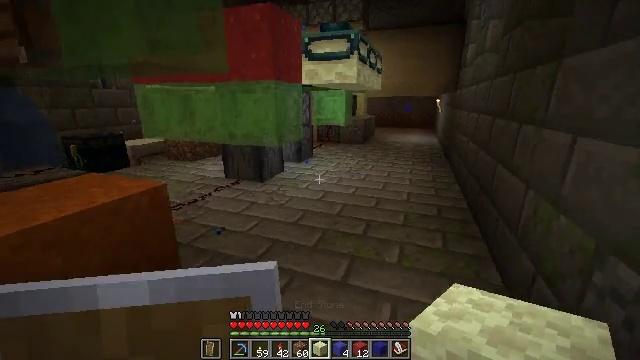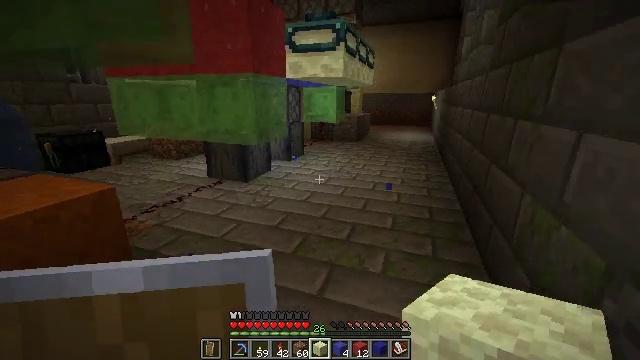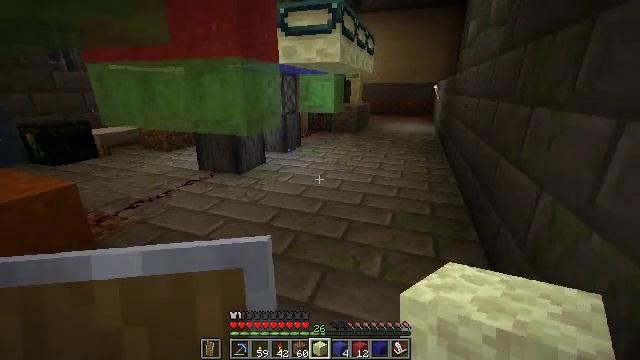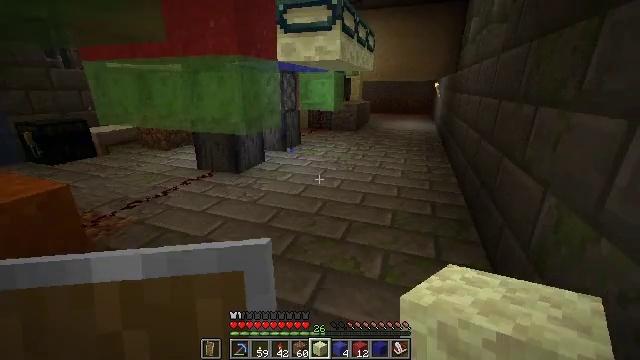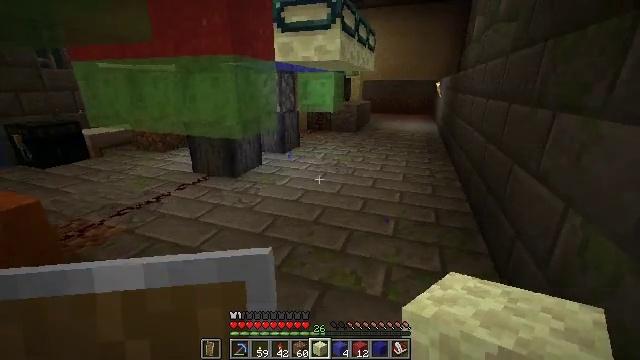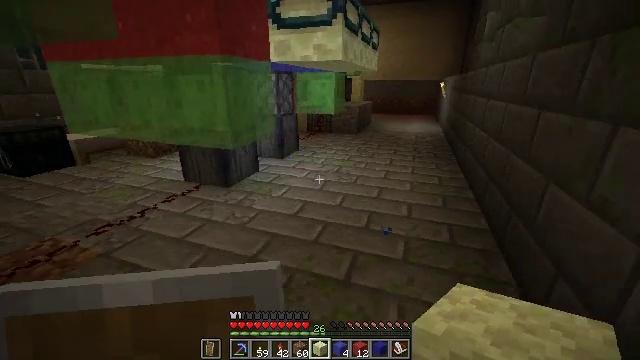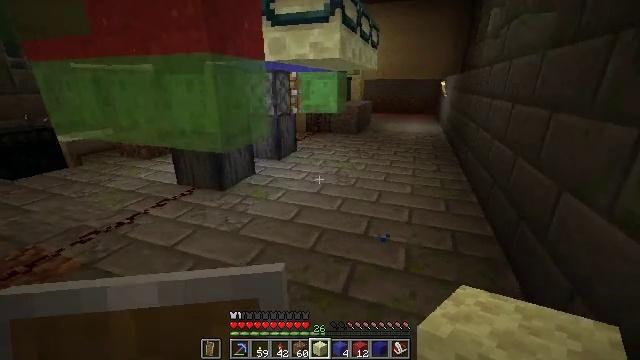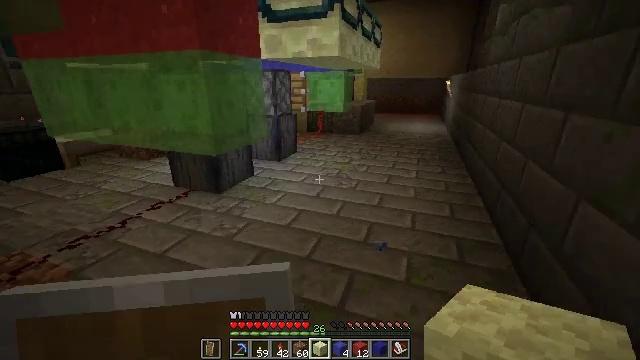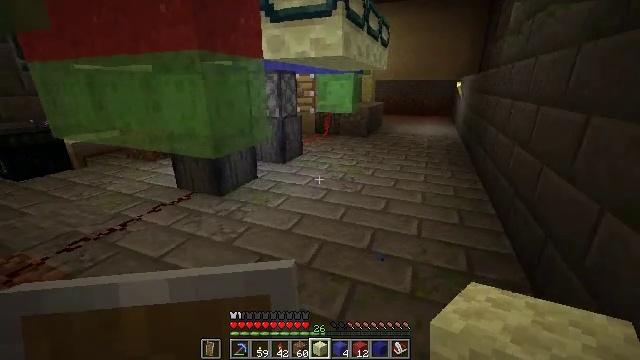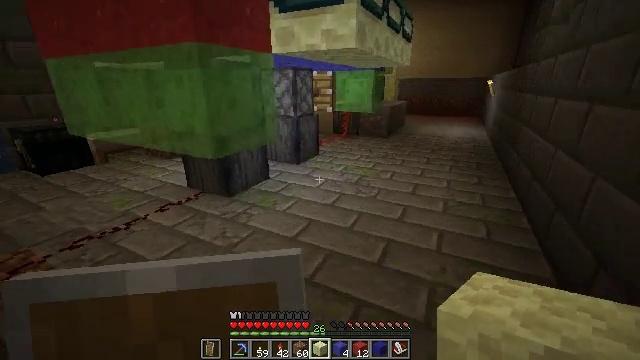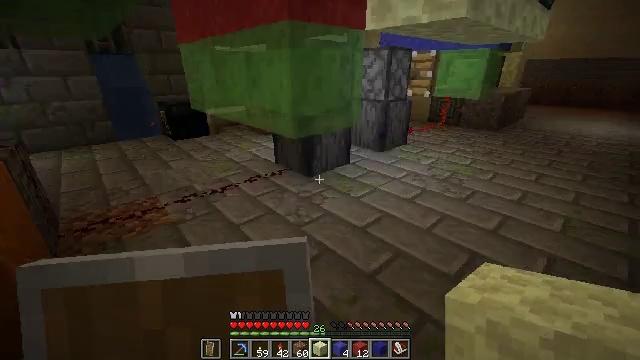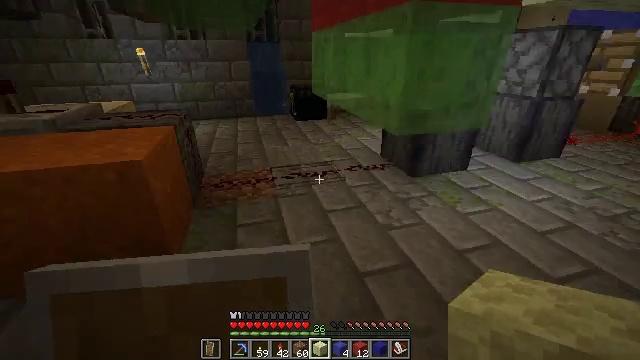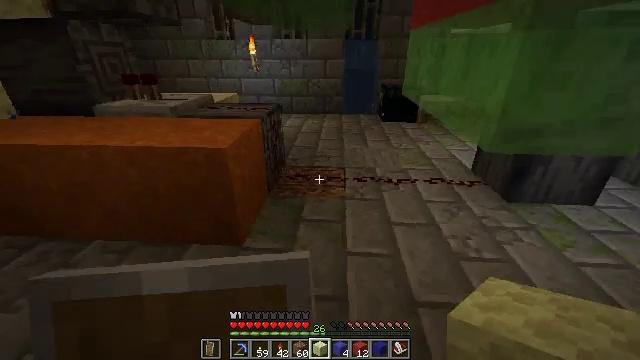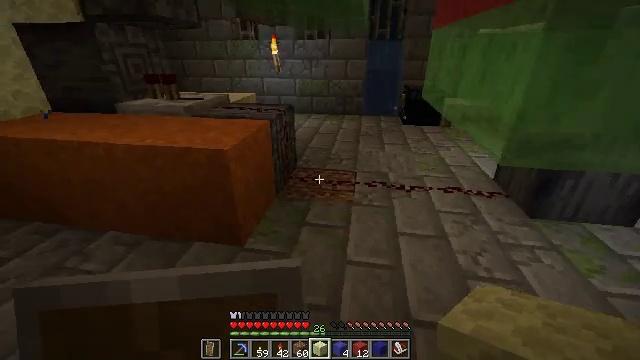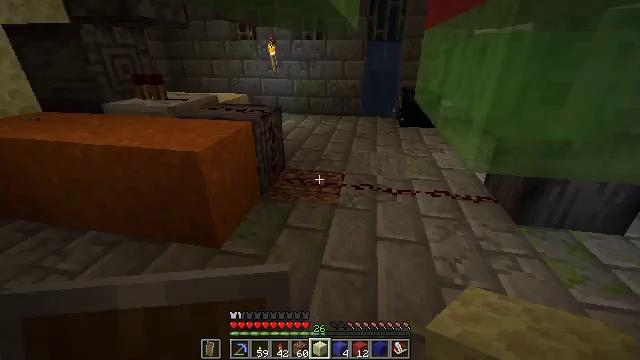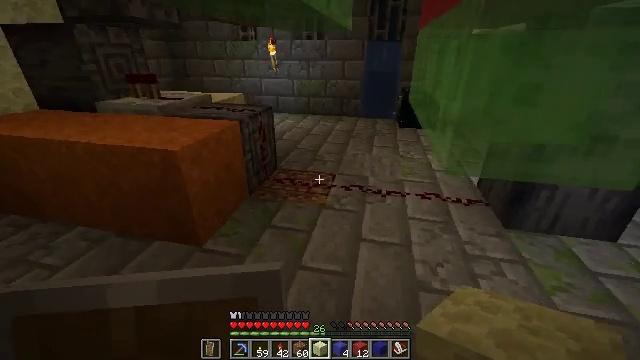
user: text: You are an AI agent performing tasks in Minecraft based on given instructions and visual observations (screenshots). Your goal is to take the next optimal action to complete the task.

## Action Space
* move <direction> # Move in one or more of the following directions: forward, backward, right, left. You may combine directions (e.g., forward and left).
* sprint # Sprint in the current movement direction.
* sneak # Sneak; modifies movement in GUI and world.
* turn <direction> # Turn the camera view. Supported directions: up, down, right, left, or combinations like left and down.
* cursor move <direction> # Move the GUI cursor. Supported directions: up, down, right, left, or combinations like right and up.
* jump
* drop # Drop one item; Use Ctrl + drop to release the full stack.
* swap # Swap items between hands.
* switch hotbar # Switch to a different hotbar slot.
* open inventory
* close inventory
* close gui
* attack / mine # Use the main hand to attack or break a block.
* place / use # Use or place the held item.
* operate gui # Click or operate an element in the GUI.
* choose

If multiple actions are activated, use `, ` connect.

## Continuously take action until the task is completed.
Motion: motion action
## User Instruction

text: Collect mossy stone bricks for building.
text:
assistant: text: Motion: move forward
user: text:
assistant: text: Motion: move forward, turn down
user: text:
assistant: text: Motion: move forward
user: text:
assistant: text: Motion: move forward
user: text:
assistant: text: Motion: move forward
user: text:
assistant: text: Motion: move forward and move right
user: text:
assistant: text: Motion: move forward and move right
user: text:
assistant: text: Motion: move forward and move right, turn left
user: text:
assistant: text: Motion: move forward, turn left
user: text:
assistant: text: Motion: move forward and move right, turn left and down
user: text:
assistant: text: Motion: move forward and move right, turn left and down
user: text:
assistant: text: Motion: move forward and move right, turn left
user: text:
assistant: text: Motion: move right, turn left
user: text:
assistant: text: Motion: move right, turn left
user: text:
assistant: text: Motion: move right, turn left
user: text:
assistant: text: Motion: move back and move right, turn left
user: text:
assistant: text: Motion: move back and move right, turn left
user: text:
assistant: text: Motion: move back and move right
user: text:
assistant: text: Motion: move back and move right, turn right
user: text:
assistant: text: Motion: move right, turn right and up
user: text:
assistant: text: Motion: move right, turn right
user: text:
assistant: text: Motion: turn right and up
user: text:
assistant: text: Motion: no_op
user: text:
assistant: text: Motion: move forward
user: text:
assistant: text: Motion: move forward
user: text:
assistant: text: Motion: no_op
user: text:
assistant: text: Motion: move forward
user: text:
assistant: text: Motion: move forward
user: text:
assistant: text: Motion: move forward, turn right and up
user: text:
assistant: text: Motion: move forward, turn right